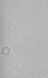
Label: camera_spot